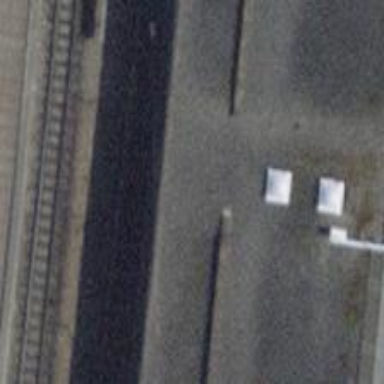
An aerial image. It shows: Train station building.